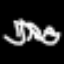
Label: squiggle